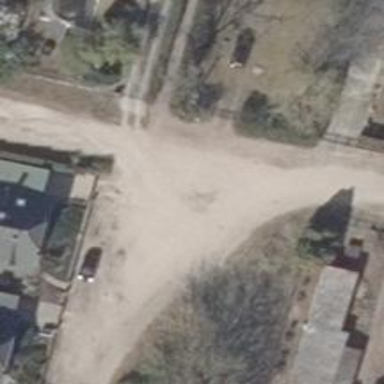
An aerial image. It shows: Residential road with sandy surface.